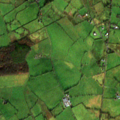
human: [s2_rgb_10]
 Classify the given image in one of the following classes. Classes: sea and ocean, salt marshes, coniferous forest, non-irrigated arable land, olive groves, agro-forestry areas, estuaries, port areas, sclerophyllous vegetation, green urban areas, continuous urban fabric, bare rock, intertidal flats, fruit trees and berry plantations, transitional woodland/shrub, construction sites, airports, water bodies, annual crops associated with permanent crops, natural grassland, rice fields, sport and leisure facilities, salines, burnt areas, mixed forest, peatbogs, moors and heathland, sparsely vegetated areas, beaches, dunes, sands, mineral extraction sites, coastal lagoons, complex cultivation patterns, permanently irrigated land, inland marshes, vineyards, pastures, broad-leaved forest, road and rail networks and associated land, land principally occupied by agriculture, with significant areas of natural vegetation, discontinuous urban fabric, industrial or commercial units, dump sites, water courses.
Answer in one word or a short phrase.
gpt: pastures, peatbogs